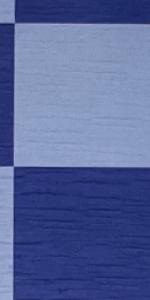
Label: Empty